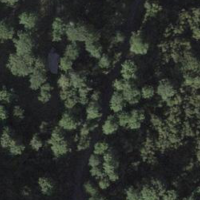
EUNIS habitat code: 41
Species observed at this site:
Pararge aegeria
Aphantopus hyperantus
Melanargia galathea